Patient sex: M
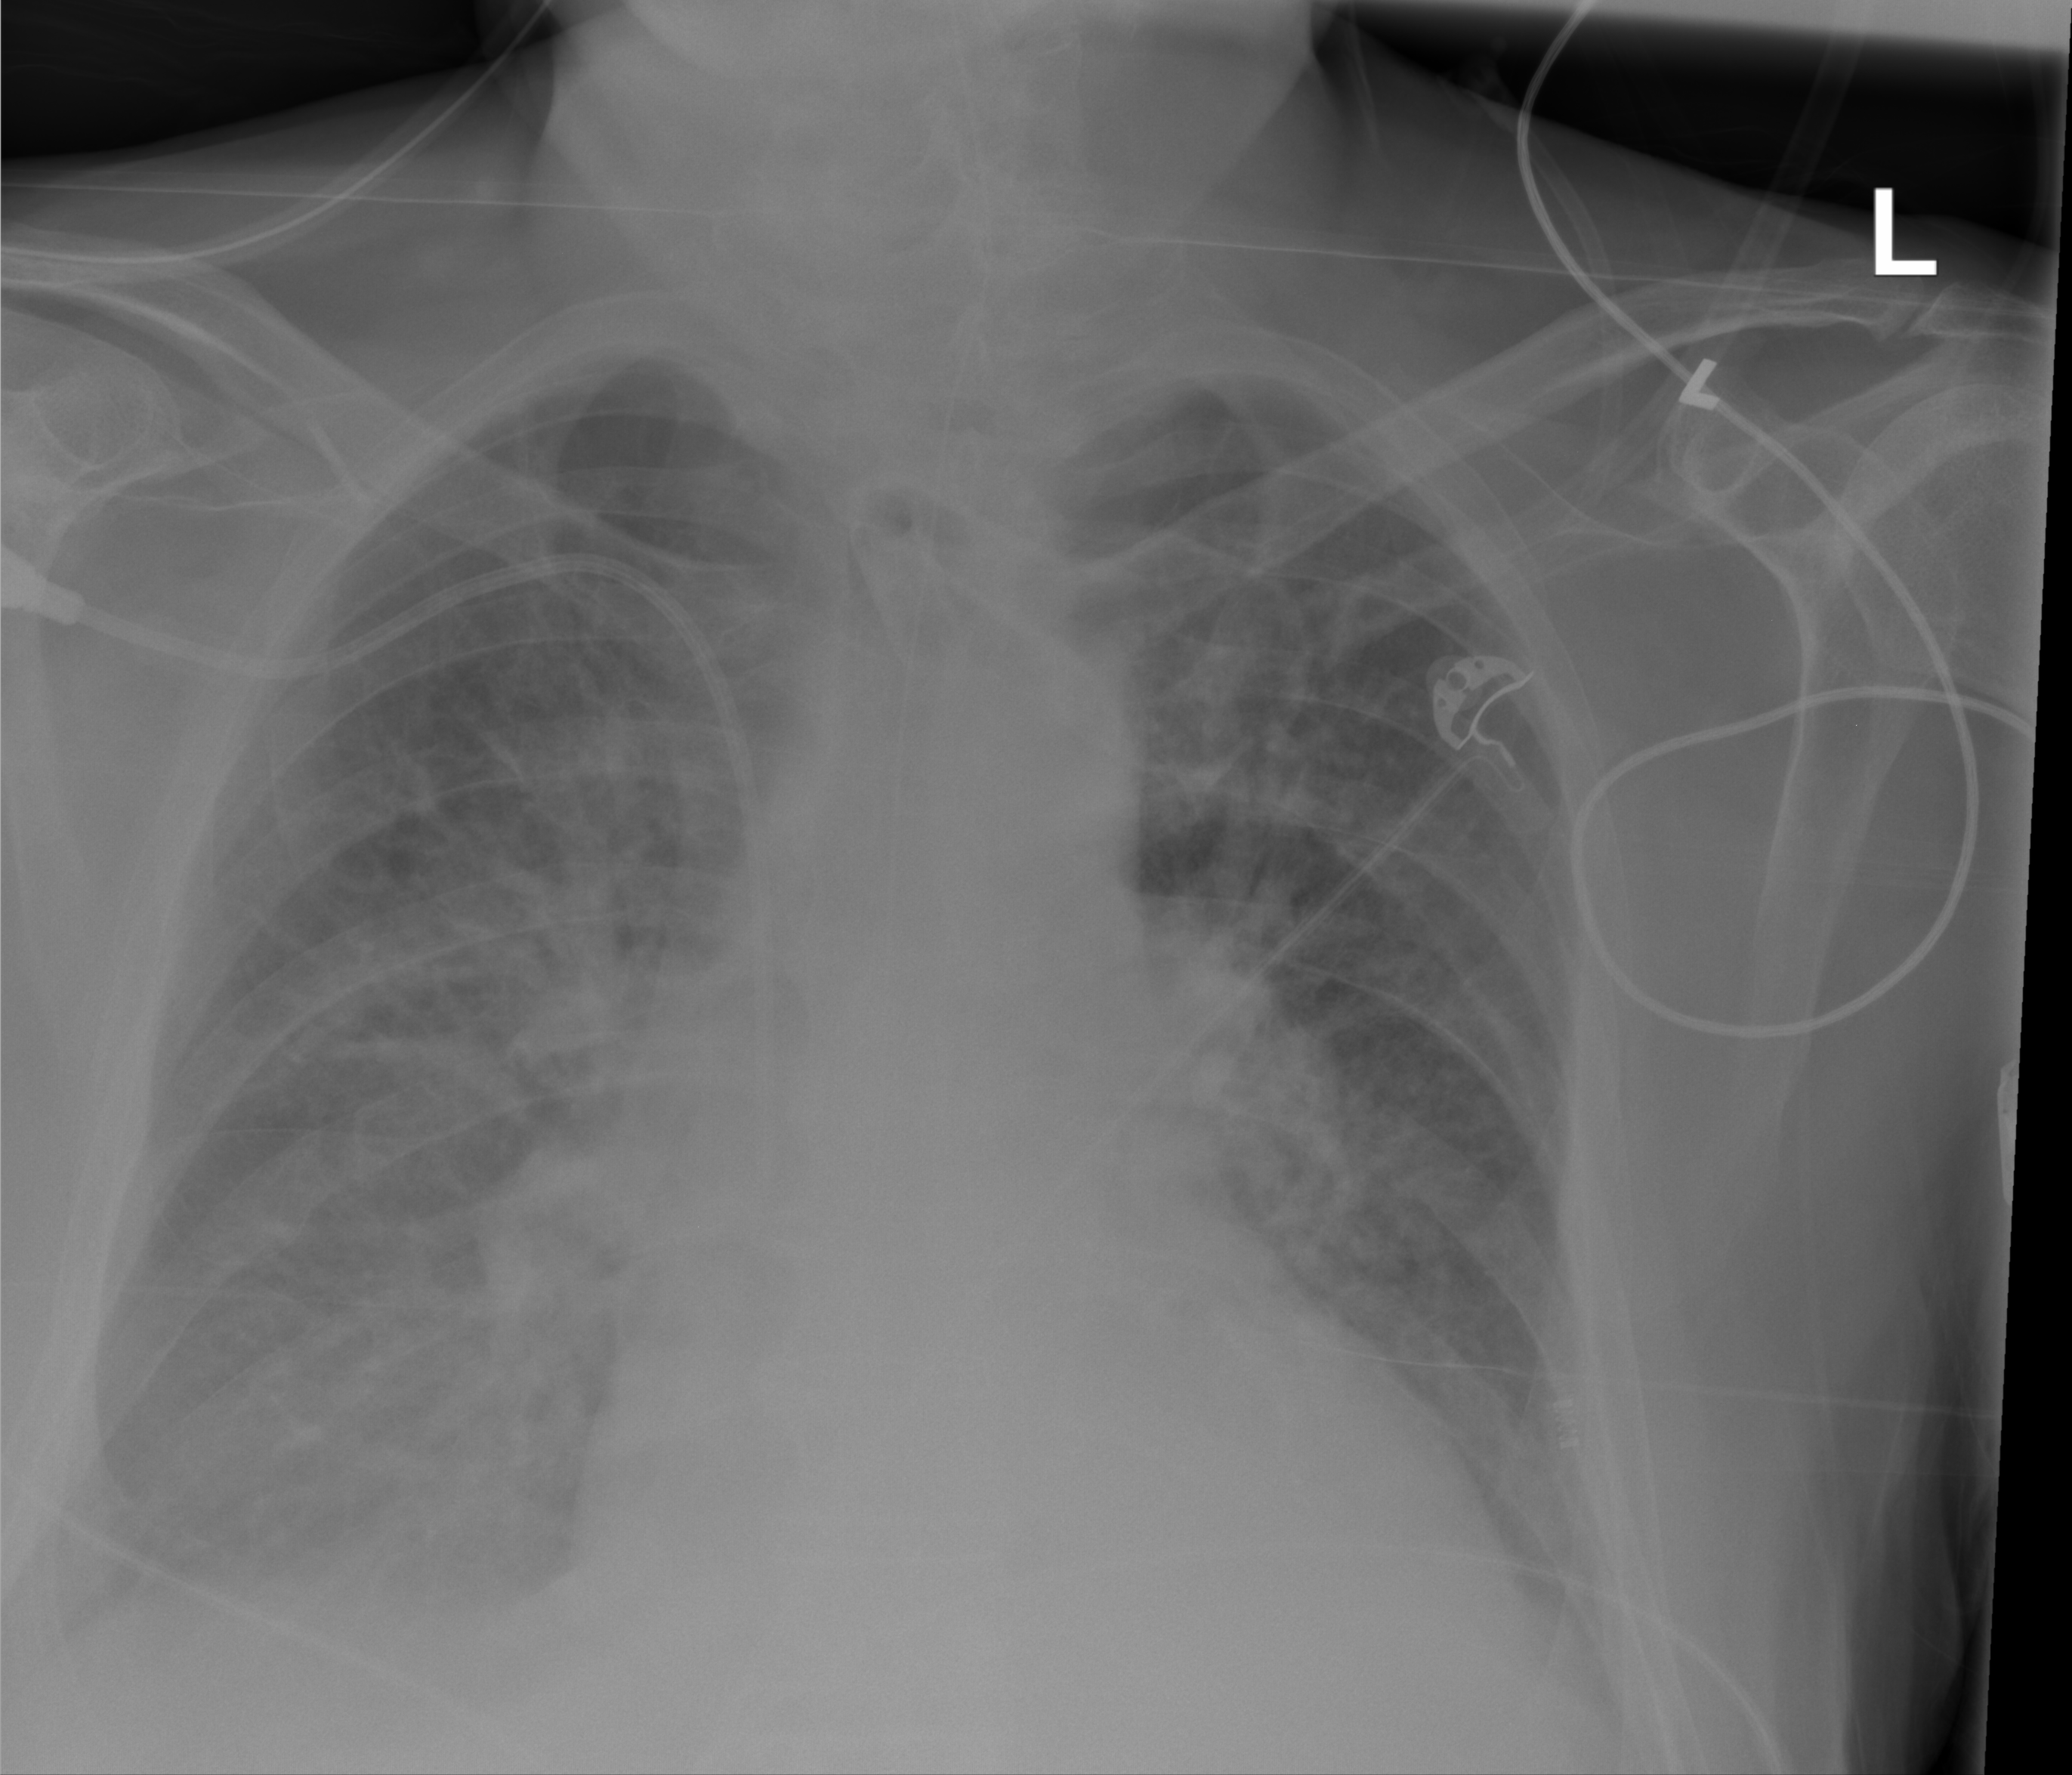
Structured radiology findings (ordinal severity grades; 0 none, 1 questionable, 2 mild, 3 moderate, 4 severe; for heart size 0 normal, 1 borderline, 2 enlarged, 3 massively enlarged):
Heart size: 2
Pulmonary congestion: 3
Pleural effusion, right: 2
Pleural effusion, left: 0
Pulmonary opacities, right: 2
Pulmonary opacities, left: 0
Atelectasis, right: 2
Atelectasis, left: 0